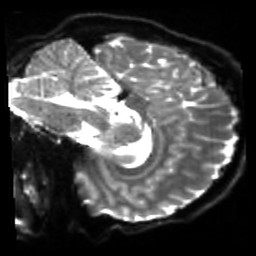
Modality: sbref
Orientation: sagittal
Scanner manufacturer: siemens
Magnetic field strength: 3 T
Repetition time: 4 s
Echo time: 0.0594 s